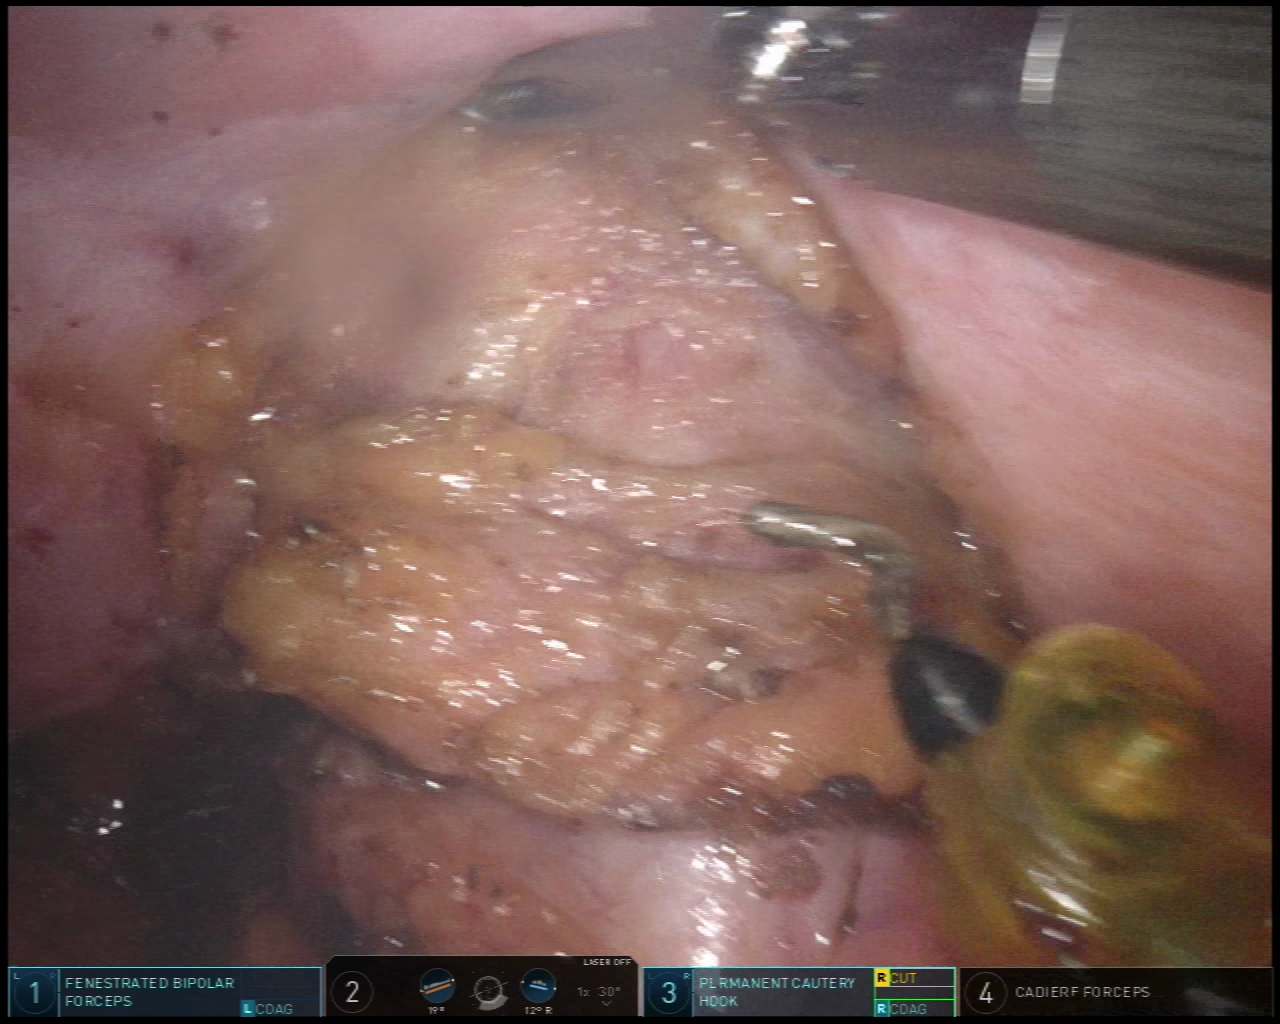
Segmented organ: vesicular_glands
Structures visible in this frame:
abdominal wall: no
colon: no
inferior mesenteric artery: no
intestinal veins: no
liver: no
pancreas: no
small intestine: no
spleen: no
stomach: no
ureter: no
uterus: no
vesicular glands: yes